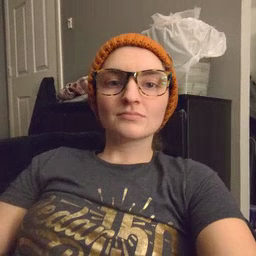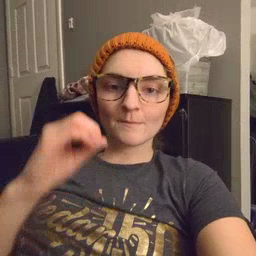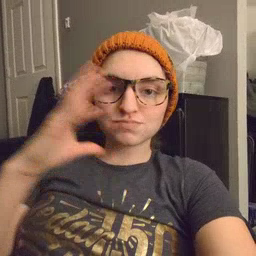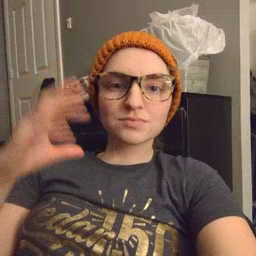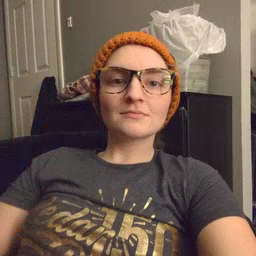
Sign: balloon